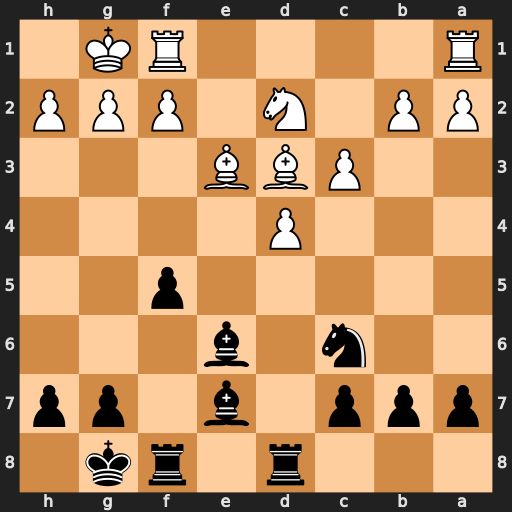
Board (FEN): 3r1rk1/ppp1b1pp/2n1b3/5p2/3P4/2PBB3/PP1N1PPP/R4RK1
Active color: b
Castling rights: -
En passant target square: -
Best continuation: f4 Bxf4 Rxf4